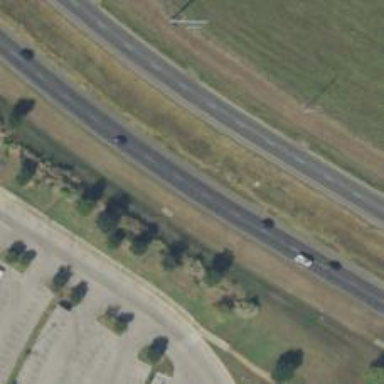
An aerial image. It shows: Asphalt road classified as primary highway with expressway characteristics.